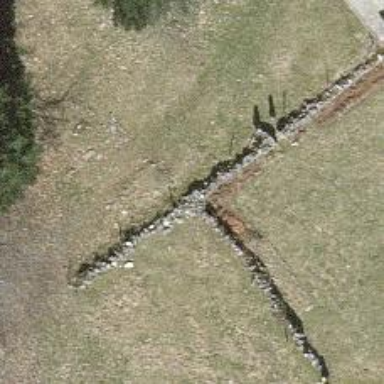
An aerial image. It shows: Wall made of dry stone.